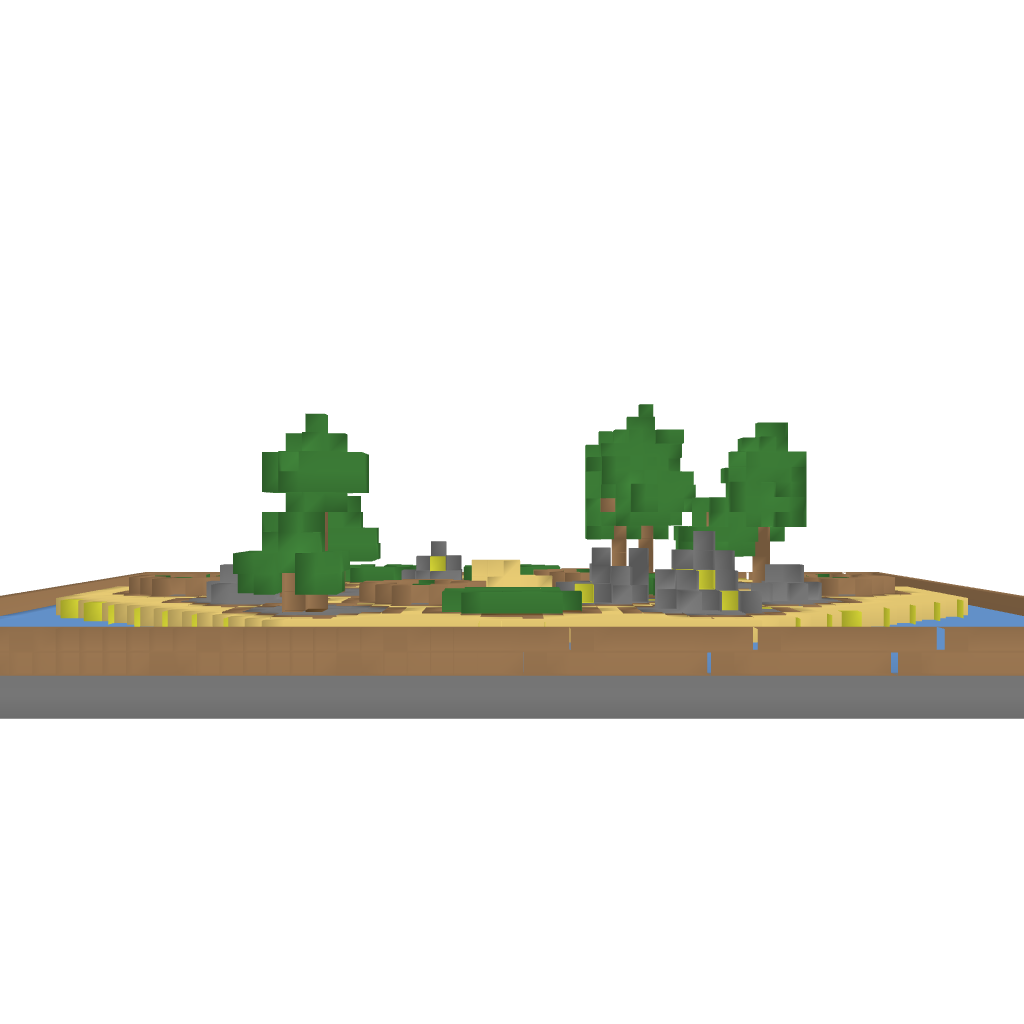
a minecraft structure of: Mini Catan Board Mine Craft Style bad low quality